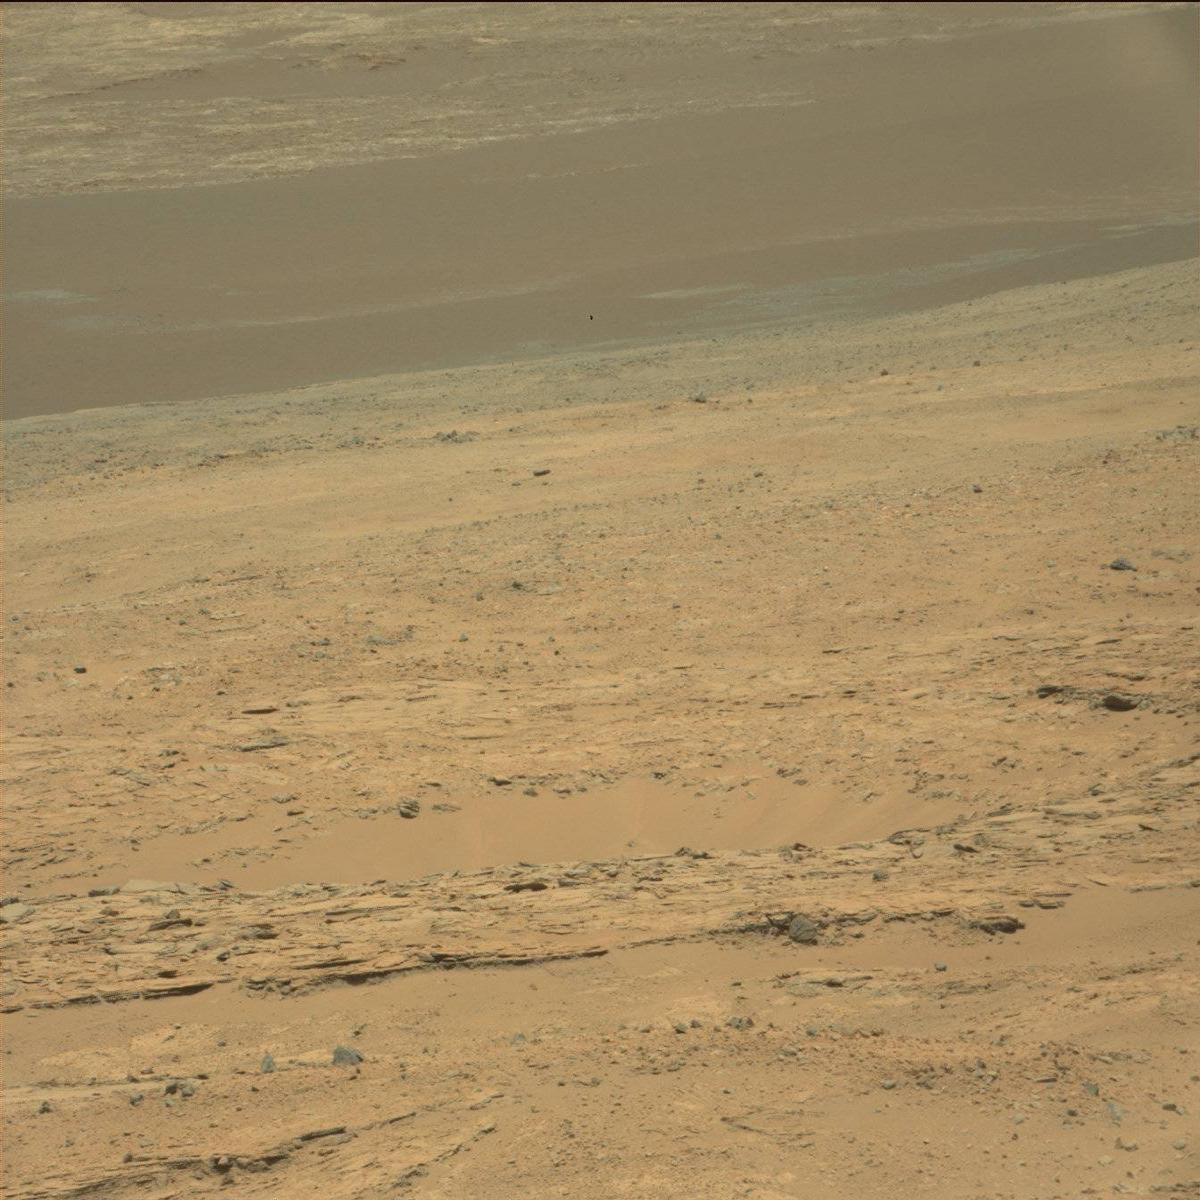
Terrain classes present: Bedrock, Ridge, Sand / Soil